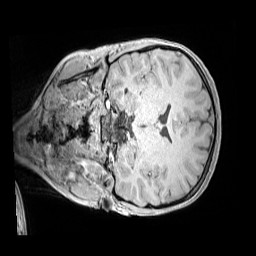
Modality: MP2RAGE
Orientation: coronal
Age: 11
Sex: female
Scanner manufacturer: siemens
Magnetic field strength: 3 T
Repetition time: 4 s
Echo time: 0.00299 s